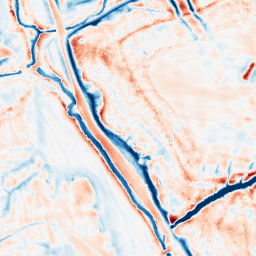
Category: edge_preserving
Decomposition family: bilateral
Decomposition parameters: d: 21
sigma_color: 25
sigma_space: 50
Upsampling method: lanczos
Upsampling parameters: scale: 8
Upsampling scale: 8